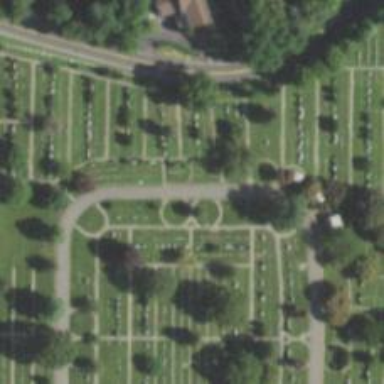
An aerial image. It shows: Road within cemetery.